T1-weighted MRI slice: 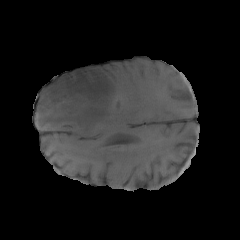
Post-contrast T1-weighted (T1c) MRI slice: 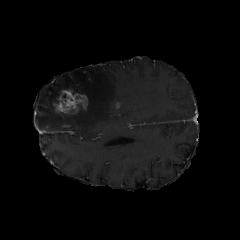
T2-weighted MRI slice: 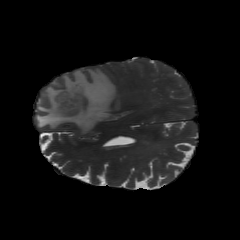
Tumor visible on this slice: yes